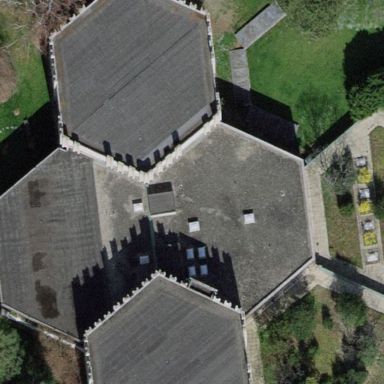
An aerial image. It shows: Building that is crematorium with funeral hall.